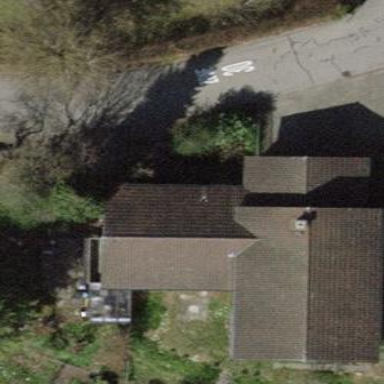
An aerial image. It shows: Building with gabled roof.